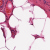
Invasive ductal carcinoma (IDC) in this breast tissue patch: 0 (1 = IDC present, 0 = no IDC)